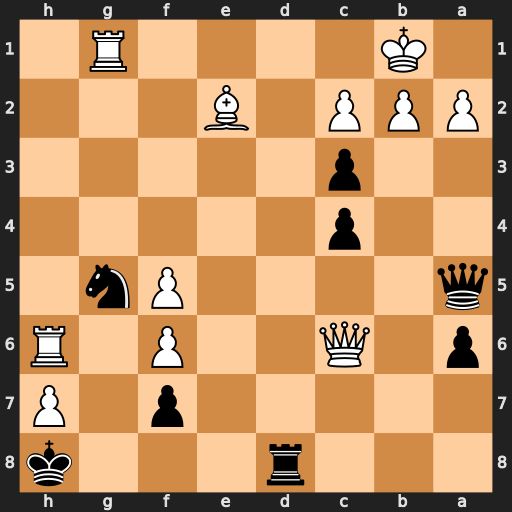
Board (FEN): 3r3k/5p1P/p1Q2P1R/q4Pn1/2p5/2p5/PPP1B3/1K4R1
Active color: b
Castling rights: -
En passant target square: -
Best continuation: Qb4 Qb7 Qxb7